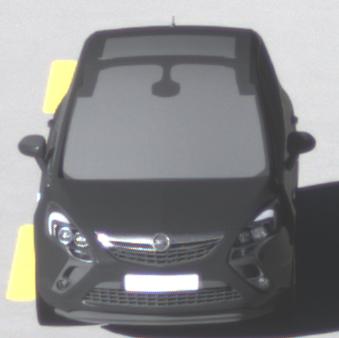
Make: Opel
Model: Zafira Tourer 1.8
Detailed model: Zafira (C) Tourer
Model produced from: 2012/01
Model produced until: 2015/06
Doors: 5
Color: black
Road condition: dry road
Daytime: morning or afternoon
Contrast: high contrast